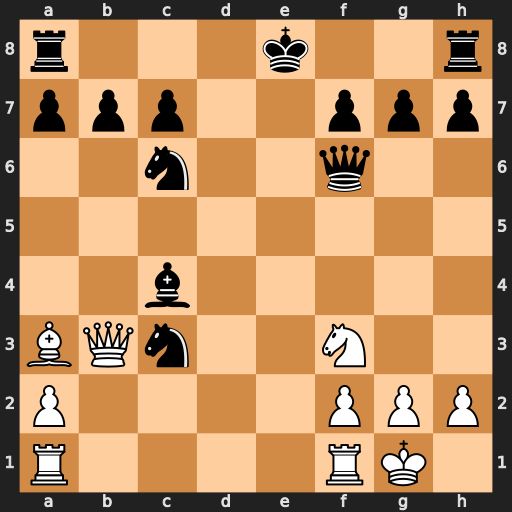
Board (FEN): r3k2r/ppp2ppp/2n2q2/8/2b5/BQn2N2/P4PPP/R4RK1
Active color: w
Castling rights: kq
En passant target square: -
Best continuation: Qxc4 O-O-O Bb2